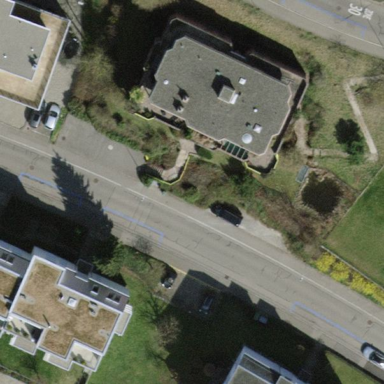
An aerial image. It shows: Building with flat roof.